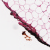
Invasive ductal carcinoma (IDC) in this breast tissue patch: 0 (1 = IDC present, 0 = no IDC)